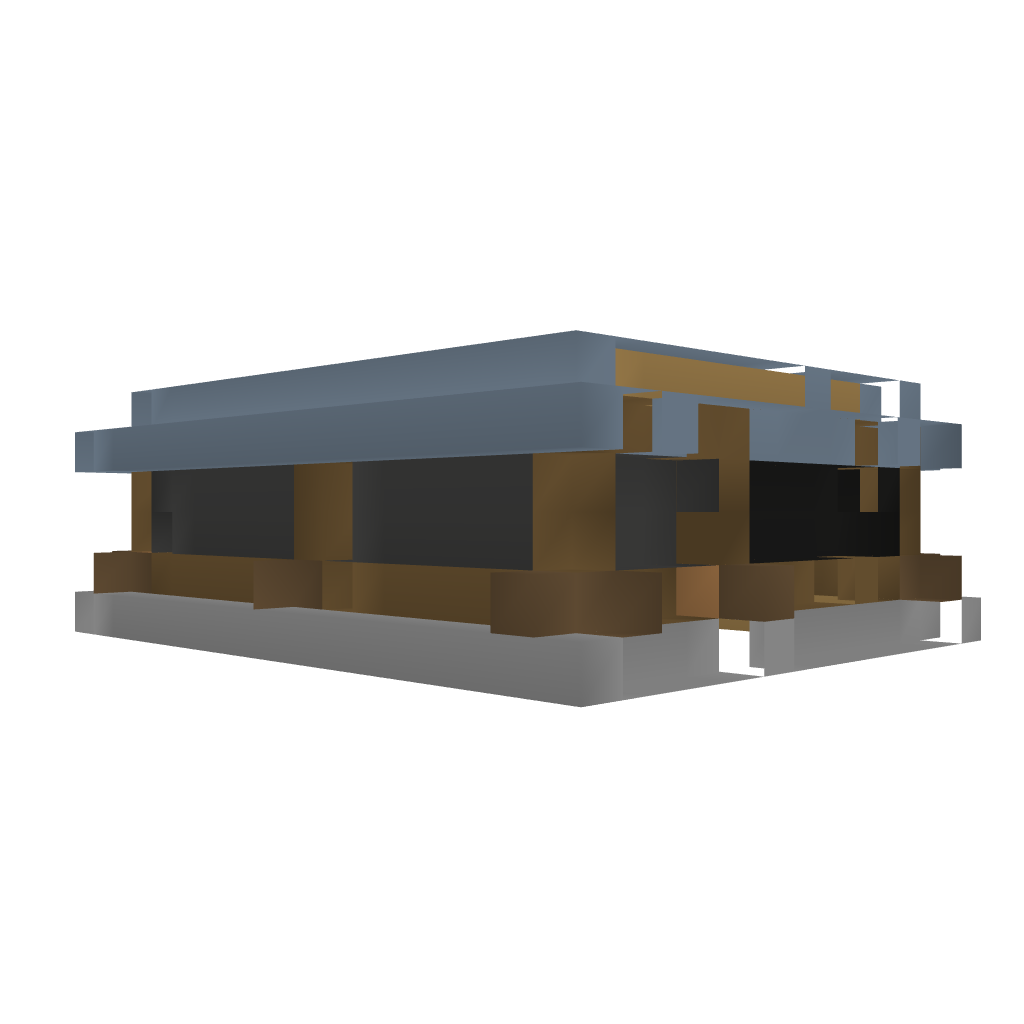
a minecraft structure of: medieval bank